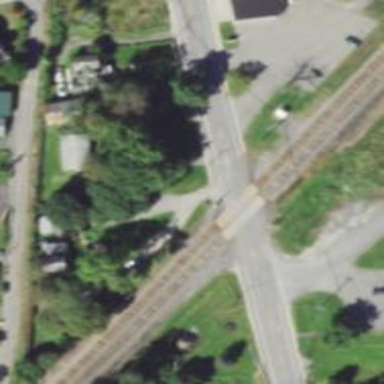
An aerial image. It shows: Level crossing along the railway.